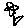
Label: flower